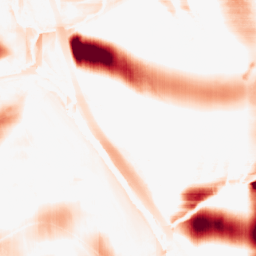
Category: morphological
Decomposition family: morphological_square
Decomposition parameters: operation: opening
size: 50
Upsampling method: sinc_hamming
Upsampling parameters: scale: 4
kernel_size: 8
Upsampling scale: 4